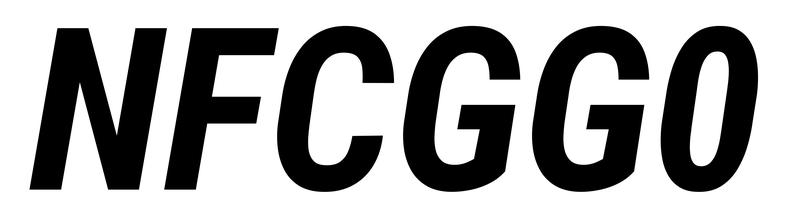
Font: Roboto-Italic_Condensed_Bold_Italic